Interaction volume radius: 5 \u00c5
Interaction volume height: 20 \u00c5
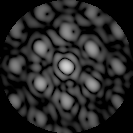
Disorder parameter: 0.4344